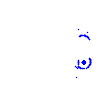
Particle: pion